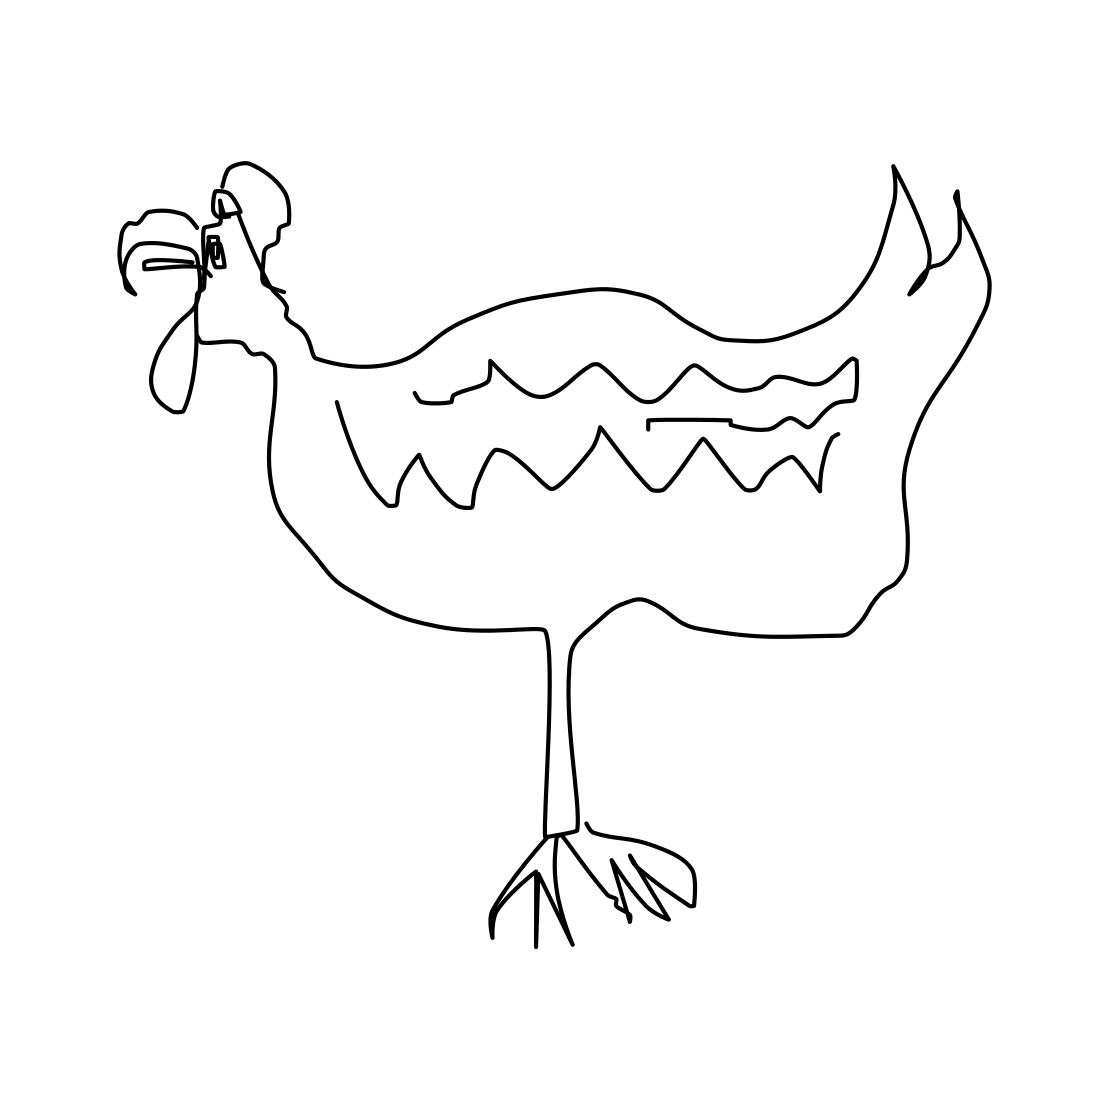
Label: rooster